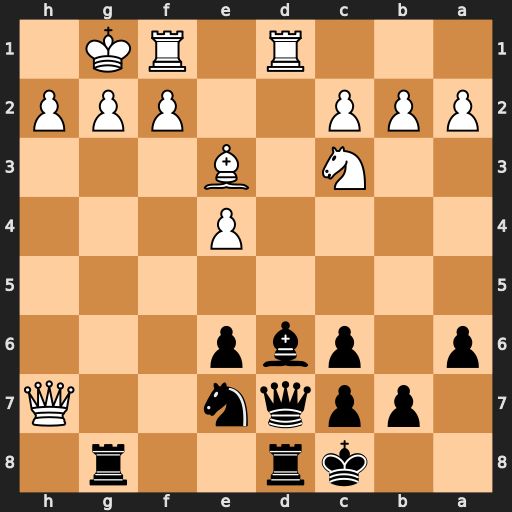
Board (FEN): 2kr2r1/1ppqn2Q/p1pbp3/8/4P3/2N1B3/PPP2PPP/3R1RK1
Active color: b
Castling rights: -
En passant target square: -
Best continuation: Rh8 Qxh8 Rxh8